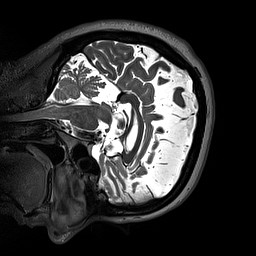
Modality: T2w
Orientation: sagittal
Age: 48
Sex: female
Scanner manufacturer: siemens
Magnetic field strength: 3 T
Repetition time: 3.2 s
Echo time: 0.412 s